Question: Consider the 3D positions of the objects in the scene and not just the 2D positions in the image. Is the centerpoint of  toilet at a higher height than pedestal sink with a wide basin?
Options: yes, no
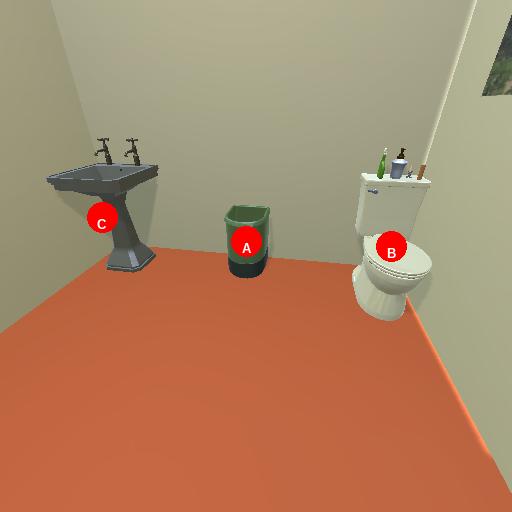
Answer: yes